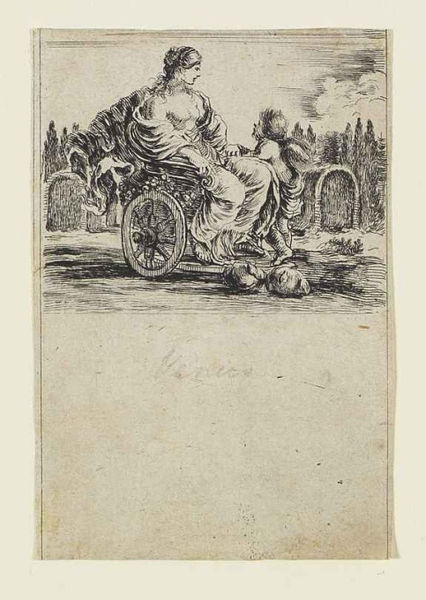
Titel: Jeu de la Mythologie - Venus
Künstler: Stefano della Bella
Standort: Karlsruhe
Institution: Staatliche Kunsthalle Karlsruhe
Schlagwörter: baum, flügel, gott, hand, himmel, kopf, nackt, umhang, weiß, wolken, bäume, landschaft, sitzen, brust, busen, frau, grau, haar, hell, kleid, köpfe, mund, ohr, profil, reden, schwarz, skizze, straße, stuhl, tür, zeichnung, dame, gras, park, rasen, tuch, weg, wiese, wolke, gespräch, rock, augen, falten, gesicht, stein, steine, hände, erde, natur, wind, boden, gewand, haare, lange haare, mantel, sessel, sitzend, stoff, gewänder, kind, mutter, blatt, girlande, pflanzen, höhle, locken, ohren, schulter, wald, karren, räder, engel, garten, kohl, putte, putto, schleppe, brüste, schrift, papier, düster, sitz, bogen, acker, grafik, graphik, baby, kutsche, speichen, haarband, sepia, rad, rundbogen, wagen, wehen, thron, zopf, sandalen, halbnackt, junge, tor, bögen, eingang, tusche, knabe, draußen, druck, schwarz-weiß, radierung, stich, text, bleistift, allegorie, mythologie, personifikation, göttin, buchseite, fahren, tore, karte, krüge, zeichnen, antik, teufel, halb, flehen, rundbögen, begegnung, venus, achse, himel, zwerg, gottheit, streitwagen, himmelswagen, amor, kupferstich, mutter gottes, putti, reifen, lady, cupido, ind, kuperstich, gefährt, metapher, mitleid, oben ohne, speiche, veronica, erzählen, ätzung, wieß, rollstuhl, langes haar, zweg, haate, radler, kpf, himmell, gartem, venice, bäaume, hähle, geflochtenes haar, n, l, behinderung, bäumehimmel, engerl, cupoído, ##putto, kinderengel, rollsthul, rollstul, engelkind